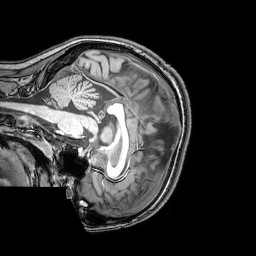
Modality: T1w
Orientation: sagittal
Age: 24
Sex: female
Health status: healthy
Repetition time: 0.081 s
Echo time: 0.037 s